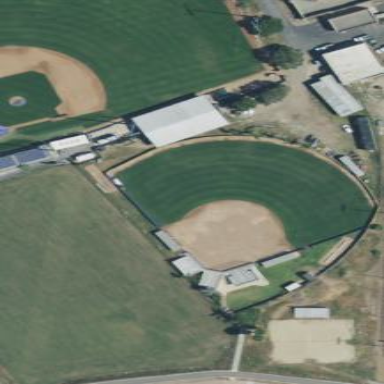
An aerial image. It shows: Softball pitch for leisure land activities.